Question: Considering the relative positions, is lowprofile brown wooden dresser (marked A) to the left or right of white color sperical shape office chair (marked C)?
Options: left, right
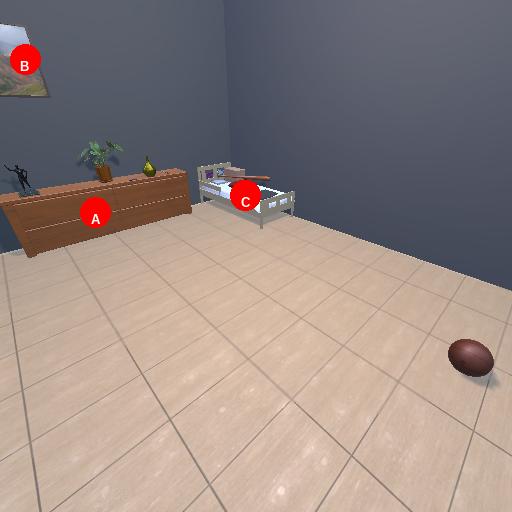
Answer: left